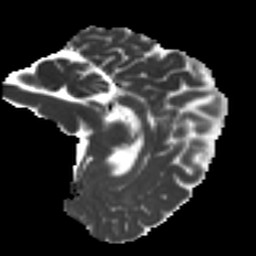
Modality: MD
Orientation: sagittal
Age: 28
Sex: male
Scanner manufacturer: ge
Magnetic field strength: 3 T
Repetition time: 7.8 s
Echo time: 0.061 s